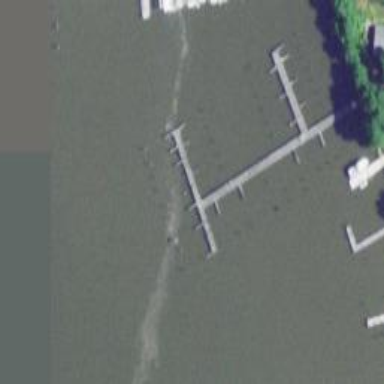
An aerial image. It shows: Man-made pier.